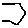
Label: hexagon